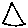
Label: triangle